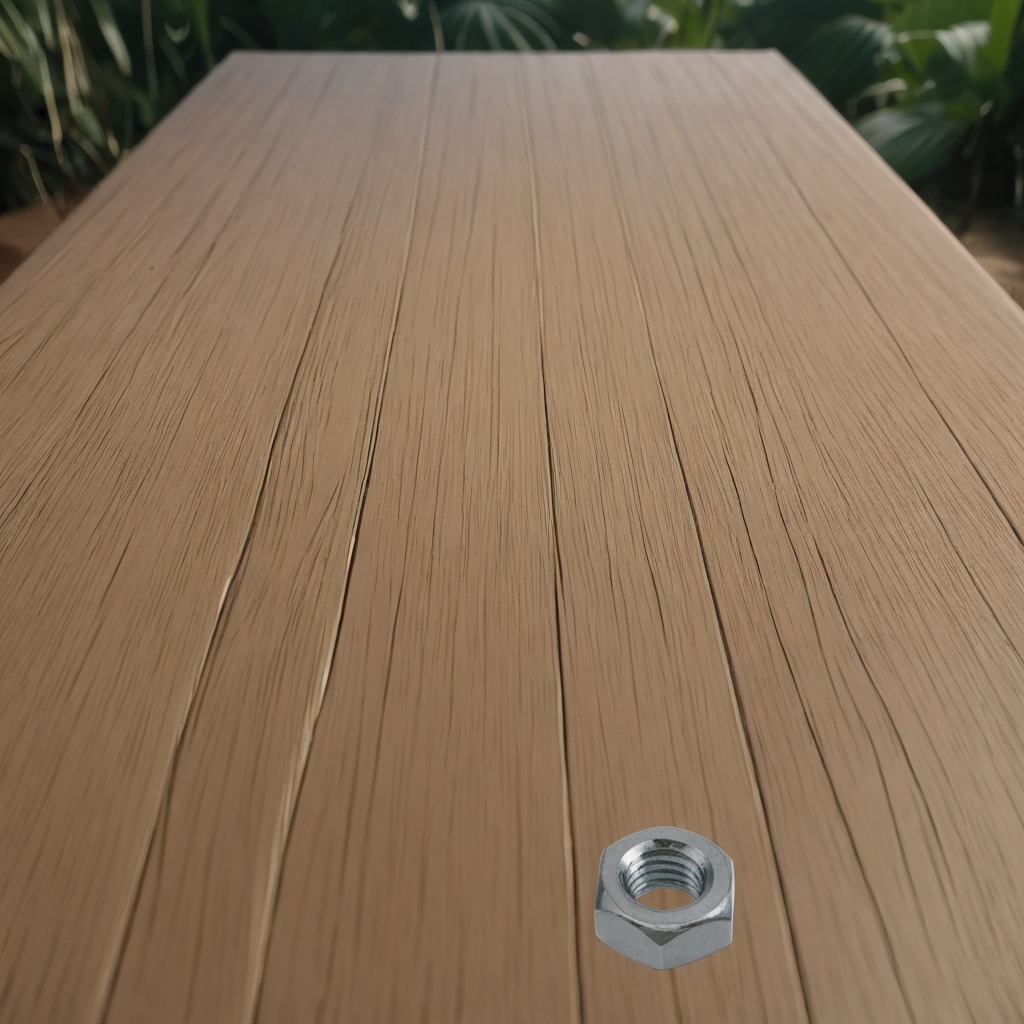
A metal nut lies on a wooden table in a jungle field workshop tent.